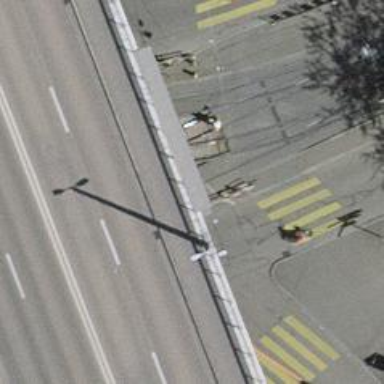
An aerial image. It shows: Tram level crossing on the railway.